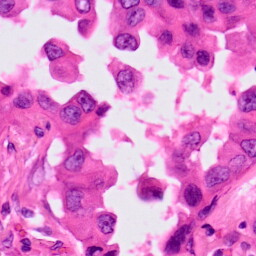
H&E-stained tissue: Lung